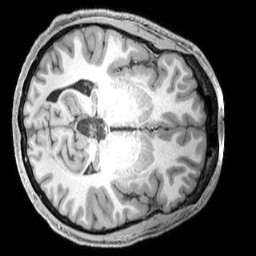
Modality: T1w
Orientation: axial